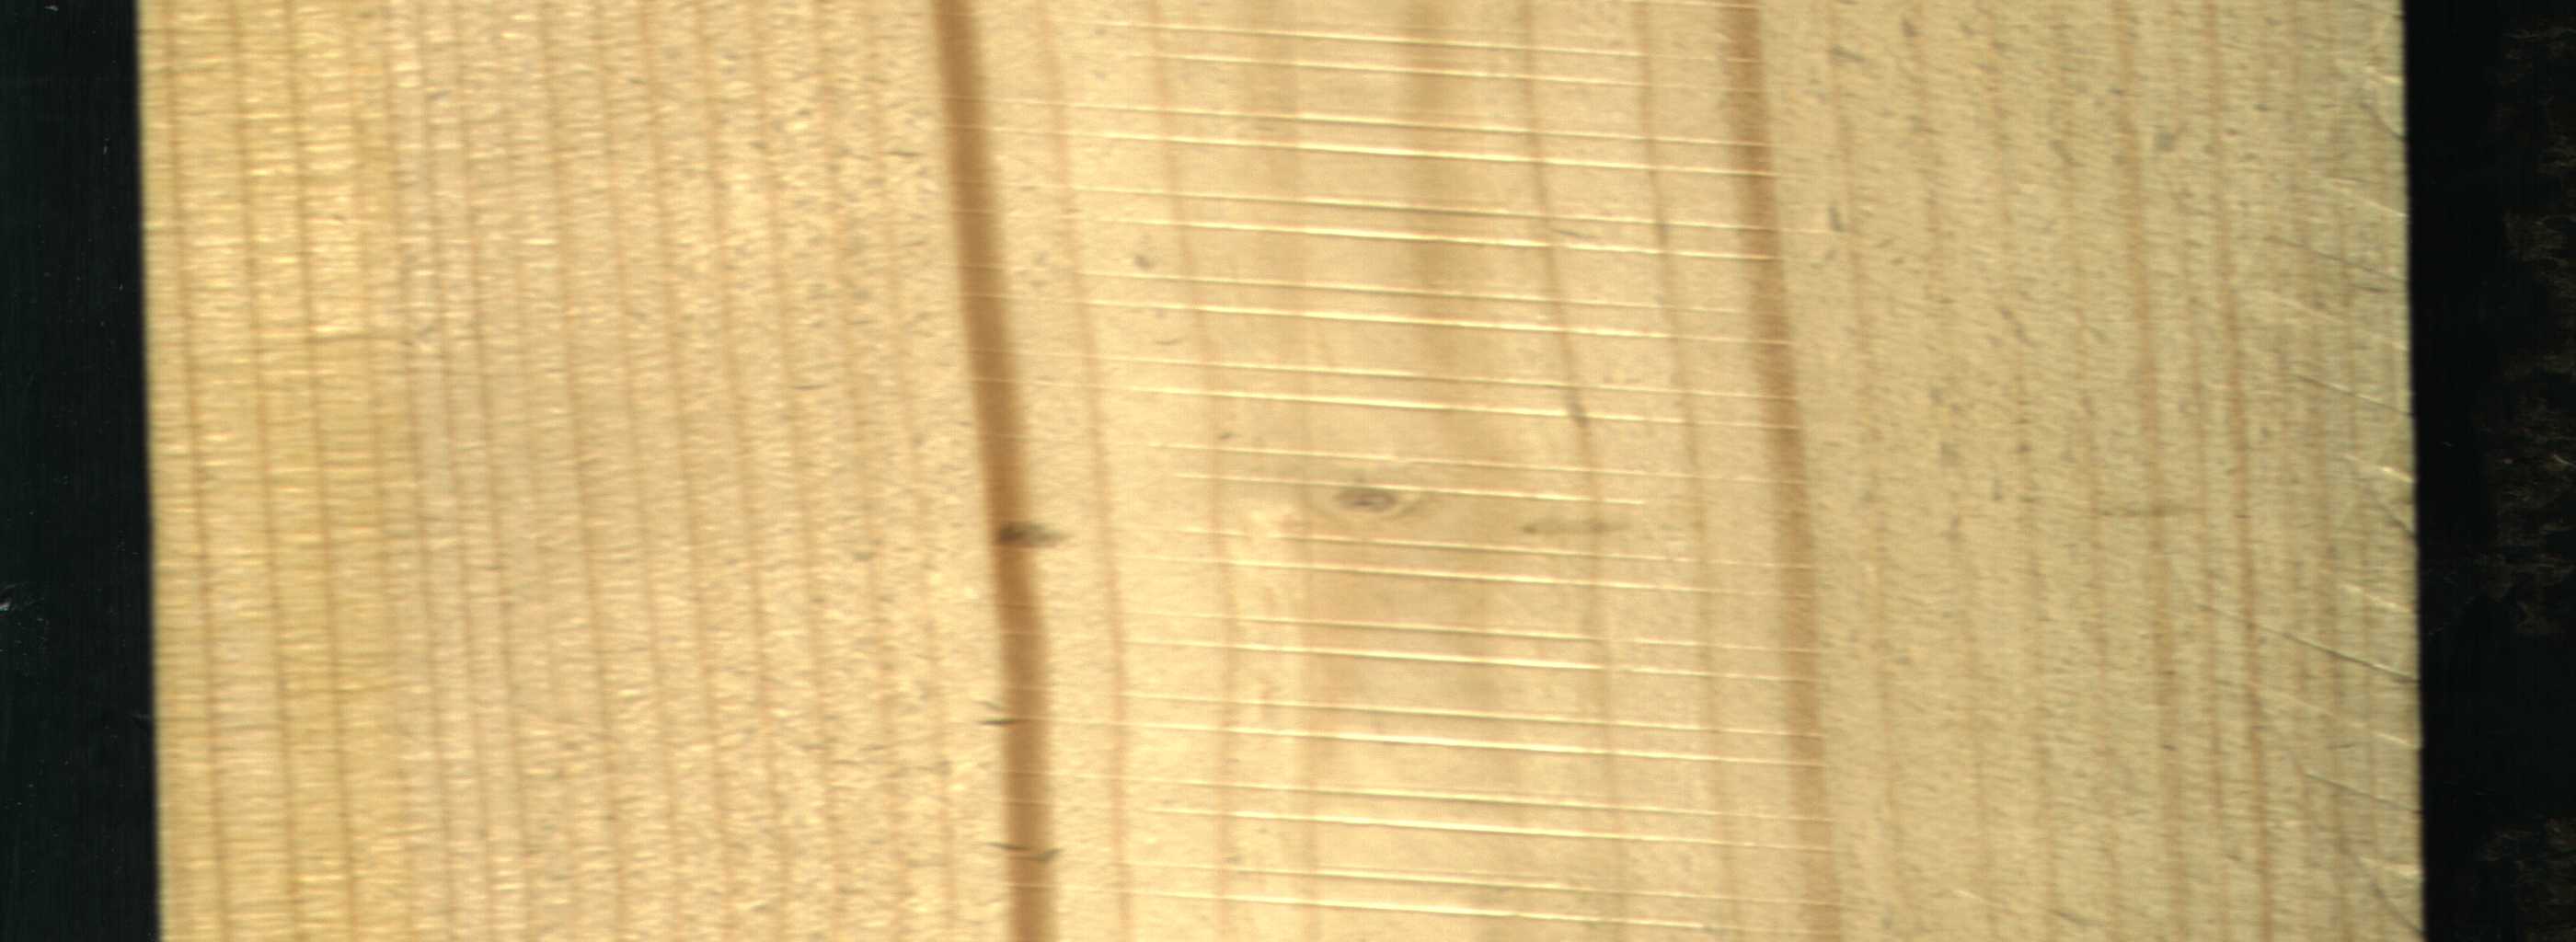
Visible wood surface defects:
Quartzity
Live_Knot